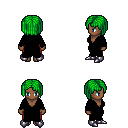
a pixel art fantasy rpg character, female body template, human, dark skin, black robe, red pants, green pageboy hairstyle, metal boots, four views (front, back, left, right), 2x2 character sprite sheet, small pixel art, hard edges, no anti-aliasing